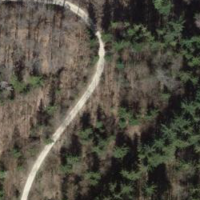
EUNIS habitat code: 41
Species observed at this site:
Tussilago farfara